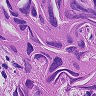
Metastatic tissue present: yes